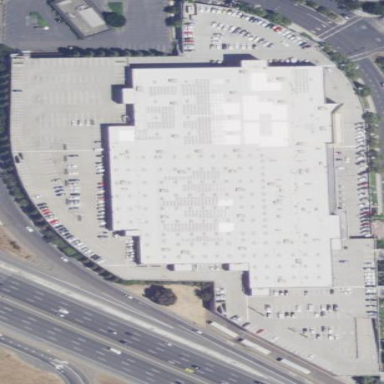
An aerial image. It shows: Retail building that houses furniture shop.